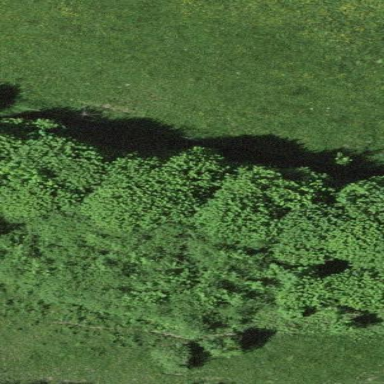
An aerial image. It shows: Patch of scrub vegetation.